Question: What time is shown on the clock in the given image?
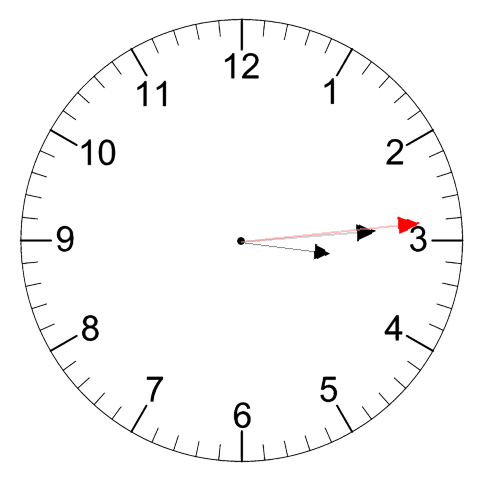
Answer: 03:14:14